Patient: sex F, age 82
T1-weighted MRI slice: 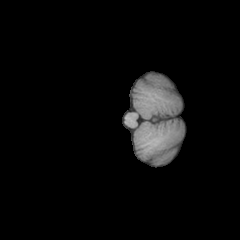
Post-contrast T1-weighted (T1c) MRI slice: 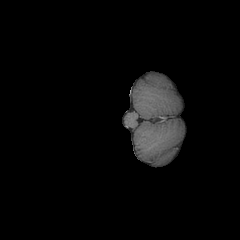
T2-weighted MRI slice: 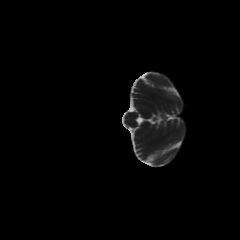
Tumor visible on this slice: no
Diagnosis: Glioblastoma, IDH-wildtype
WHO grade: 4